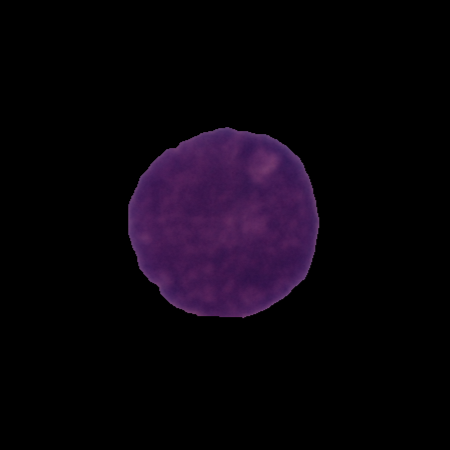
Label: cancer